Question: Hello i have big technical problem i need crop image to parts like this:

One parts is 500px x 500px except in the case where there is less space.
Example image size is 1920px x 1080px totaly i have 12 parts of image.
Me problem i have it's it's have about s.
I try to use php imagemagic library
imagemagic command line codes: 'http://www.ioncannon.net/linux/81/5-imagemagick-command-line-examples-part-1/'
with this command i can crop image place: 'convert flower.jpg -crop 500x500+0+0 flower_crop.jpg'
first and seconds arguments width height of part: 500;
the third and fourth arguments it's the from the location started clipping;
I tested crop one part per 20 seconds if i need get 2800 parts i need about: '2800 x 20 / 60 / 60 = 15-16~ hours' I need get fastest result. How i can do it..
full php code:
'''
public function cutImgIntoPieces($imgPieceSizeWidth, $imgPieceSizeHeight, $outputDir) {
$pieceWidth = $imgPieceSizeWidth;
$pieceHeight = $imgPieceSizeHeight;
$divWidth = floor($this->getImgWidth() / $pieceWidth);
$modWidth = $this->getImgWidth() % $pieceWidth;
$divHeight = floor($this->getImgHeight() / $pieceHeight);
$modHeight = $this->getImgHeight() % $pieceHeight;
for ($i = 0; $i <= $divWidth; $i++) {
for ($j = 0; $j <= $divHeight; $j++) {
$pieceWidth = ($i == $divWidth ? $modWidth : $imgPieceSizeWidth);
$pieceHeight = ($j == $divHeight ? $modHeight : $imgPieceSizeHeight);
exec("cd ". $this->getDirName() . " & convert " . $this->getFullFileName() . " -crop " . $pieceWidth . "x" . $pieceHeight . "+" . $imgPieceSizeWidth * $i . "+" . $imgPieceSizeHeight * $j . " " . $i . "_" . $j . ".jpg");
}
}
}
$img->cutImgIntoPieces(500, 500, 'C:/xampp/htdocs/');
'''
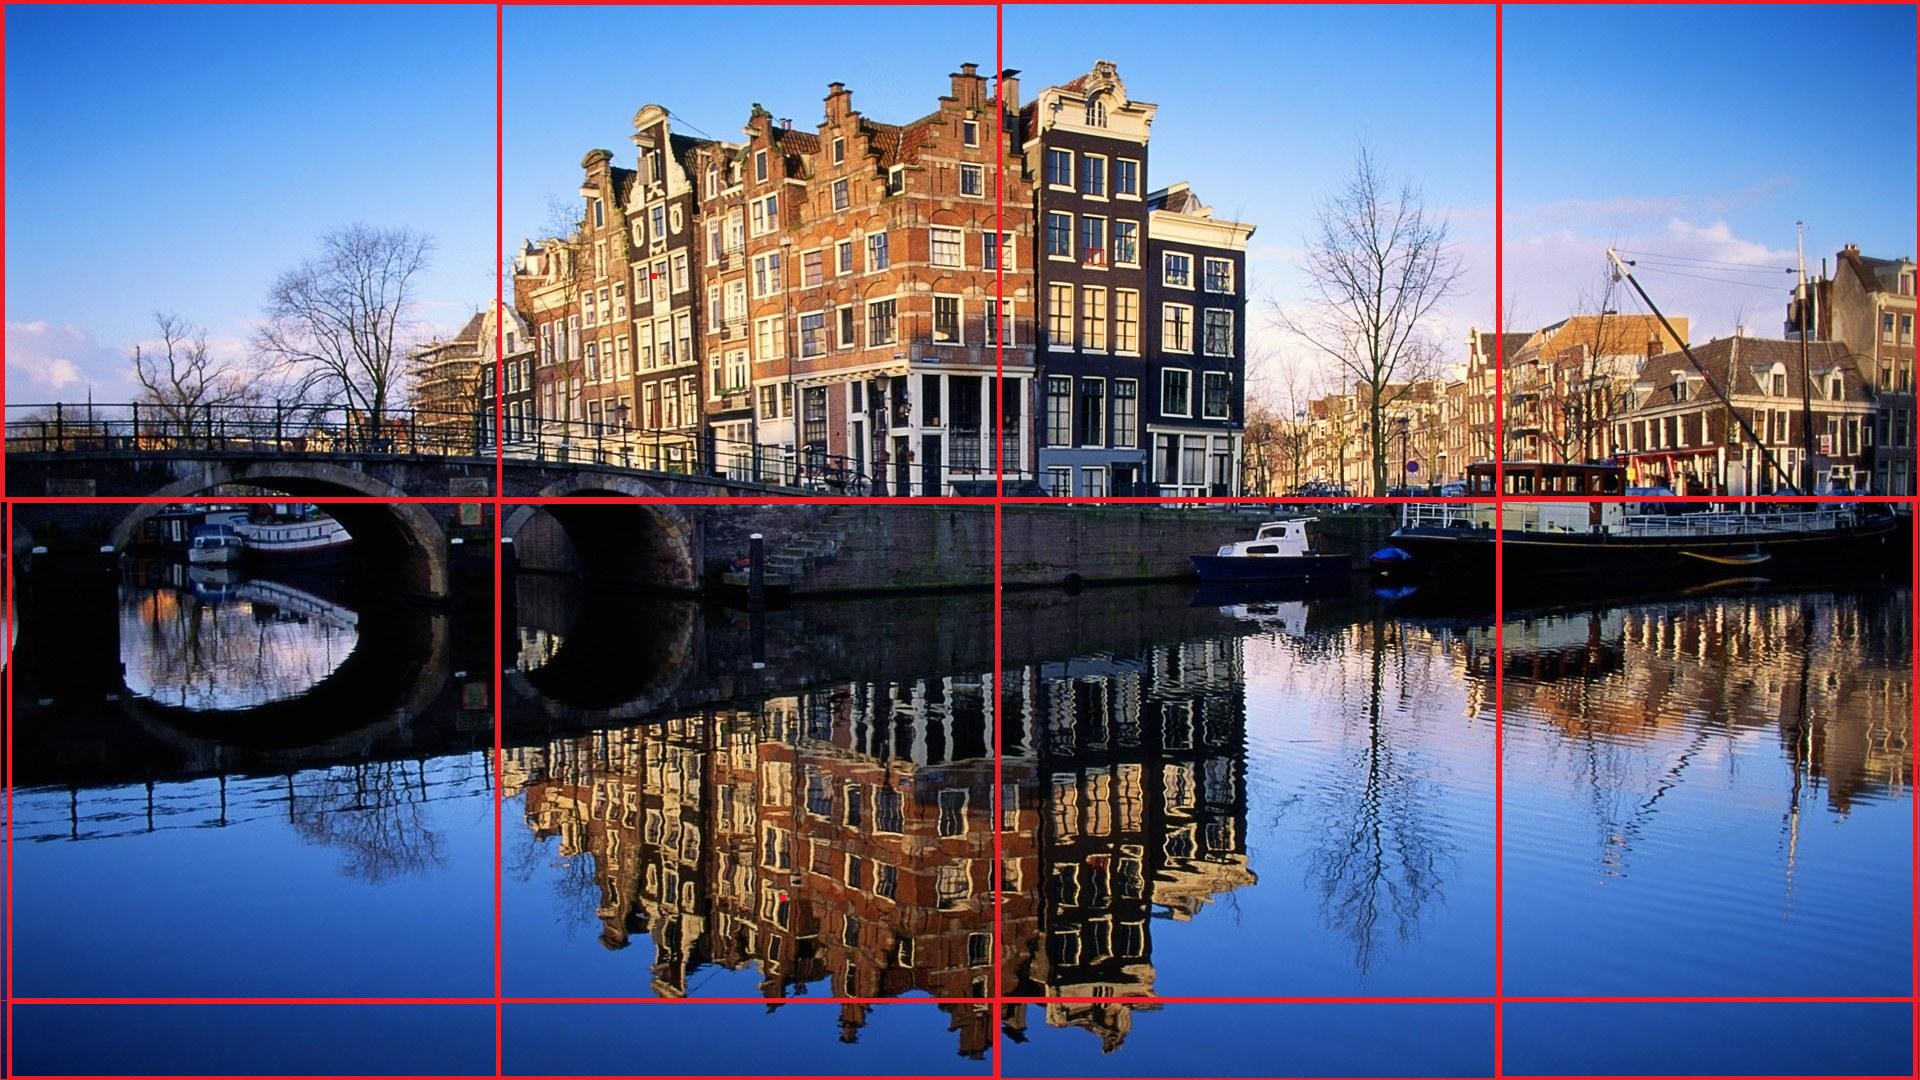
Answer: At the command line (on a medium spec iMac) I can achieve what you are trying to do in 2 minutes 44 seconds using the following command:
'''
convert -crop 500x500 image.jpg tile%04d.jpg
'''
This way you only read the image once and only execute 'convert' once, and it works out all the tiles for you, each one 500x500 with names like 'tile1799.jpg'.
To get it even faster, I did this. First, tile the image into 4 quadrants, called 'quad00.jpg', 'quad01.jpg', 'quad02.jpg' and 'quad03.jpg' like this - notice the '@' at the end specifying number of tiles rather than size:
'''
convert -crop 2x2@ image.jpg quad%02d.jpg
'''
Now I can run 4 parallel processes to split the quadrants into 500x500 tiles and keep all my CPU cores busy:
'''
#!/bin/bash
convert -crop 500x500 quad00.jpg tile0-%04d.jpg &
convert -crop 500x500 quad01.jpg tile1-%04d.jpg &
convert -crop 500x500 quad02.jpg tile2-%04d.jpg &
convert -crop 500x500 quad03.jpg tile3-%04d.jpg &
wait
'''
The splitting the original image into 4 quadrants took 52 seconds, and then splitting all four quadrants into 500x500 tiles in parallel took a further 7 seconds, for a total time of 59 seconds.
In answer to your further question about sizing the inityial 4 quadrants unequally, you are at liberty to do the initial four quadrants however you like - you know your images better than me! In fact, depending on your CPU, you may be better off with 8 initial tiles, or maybe 2. Anyway, you will need to experiment. In order to do that, you can calculate the size (width and height) of your image like this and then do some maths to decide how you want to do the initial quadrants, or halves or whatever:
'''
# Get width
w=$(identify -format %w image.jpg)
echo $w
30000
# Get height
h=$(identify -format %h image.jpg)
echo $h
20000
'''